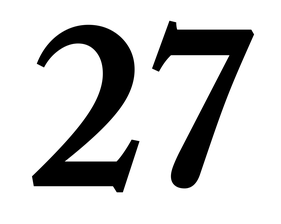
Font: LibreCaslonText_SemiBold